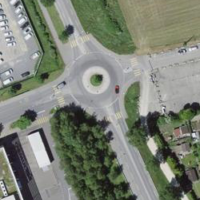
EUNIS habitat code: 53
Species observed at this site:
Primula veris